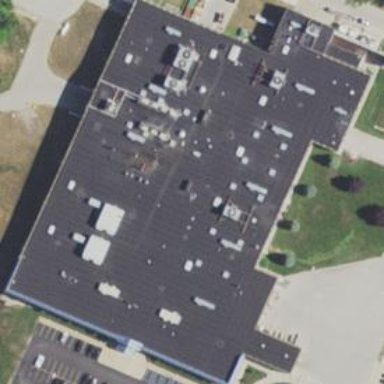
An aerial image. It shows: Industrial building.